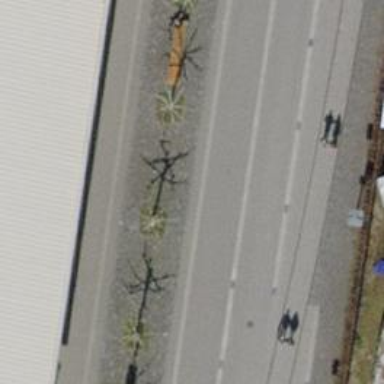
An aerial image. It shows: Asphalt area designated for bicycle parking. It features bicycle rack.